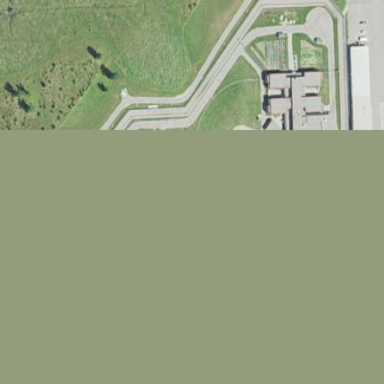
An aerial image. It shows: Prison.